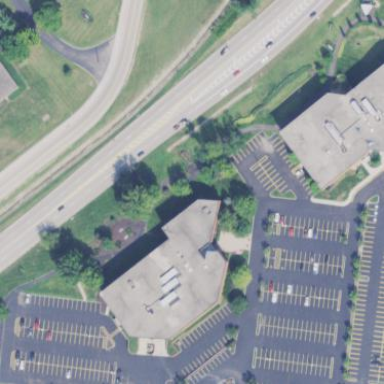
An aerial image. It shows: Office building.